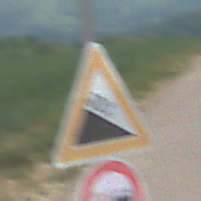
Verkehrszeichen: Gefaelle10
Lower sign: Ueberholverbot
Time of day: Midday
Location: Outdoor (RoadRail)
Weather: PartlyCloudy
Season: NotSpecified
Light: Natural